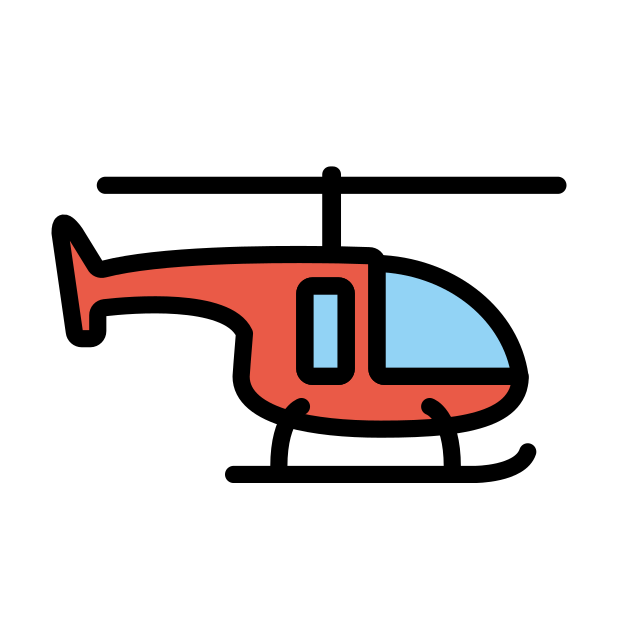
helicopter